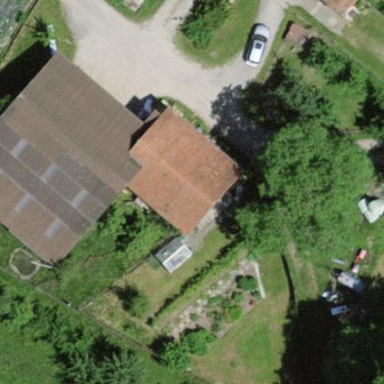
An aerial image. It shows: Rural barn.